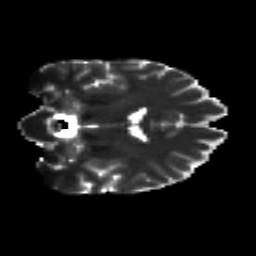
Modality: T2w
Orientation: coronal
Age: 26
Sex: female
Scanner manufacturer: siemens
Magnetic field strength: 3 T
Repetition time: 8.8 s
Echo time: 0.085 s